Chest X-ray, PA view. Patient: 53 years old, sex F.
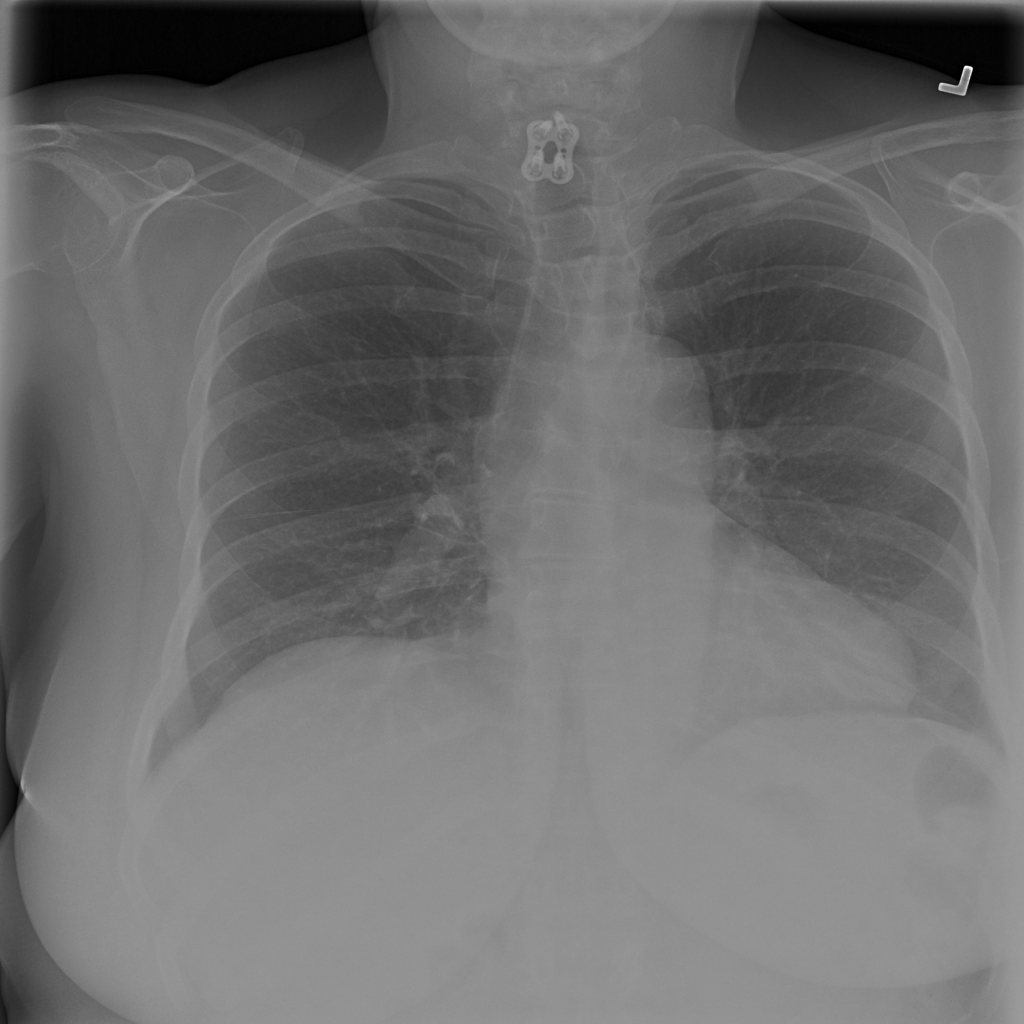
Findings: No Finding